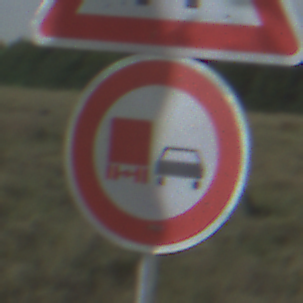
Verkehrszeichen: UeberholverbotKraftfahrzeuge
Zusatzzeichen oben: VerengteFahrbahn
Umgebung: Outdoor, Nature
Tageszeit: Night
Wetter: Clear
Licht: Natural
Jahreszeit: NotSpecified
Kontrast: HighContrast